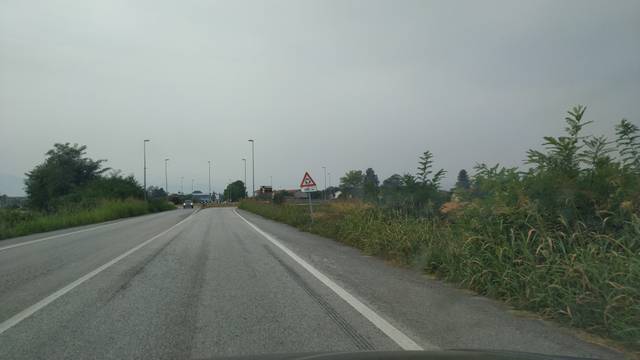
Region: Italy
Coordinates: 44.399, 7.582